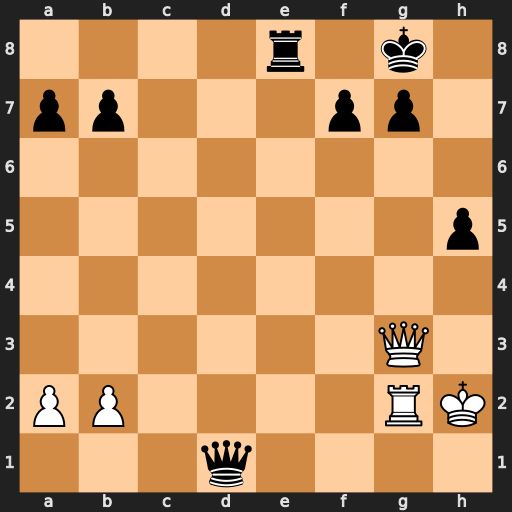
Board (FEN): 4r1k1/pp3pp1/8/7p/8/6Q1/PP4RK/3q4
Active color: w
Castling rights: -
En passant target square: -
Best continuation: Qxg7#